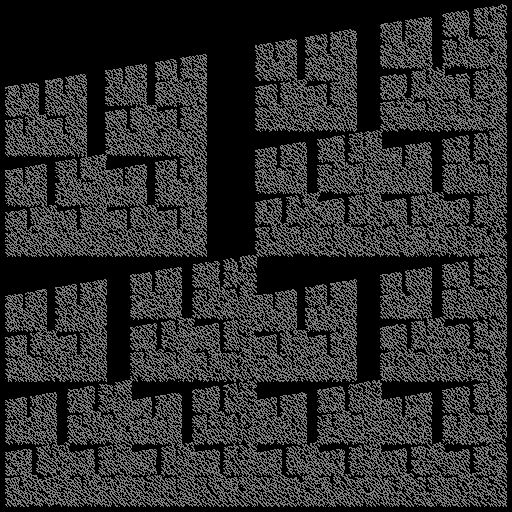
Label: castle